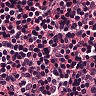
Metastatic tissue present: no